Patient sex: M
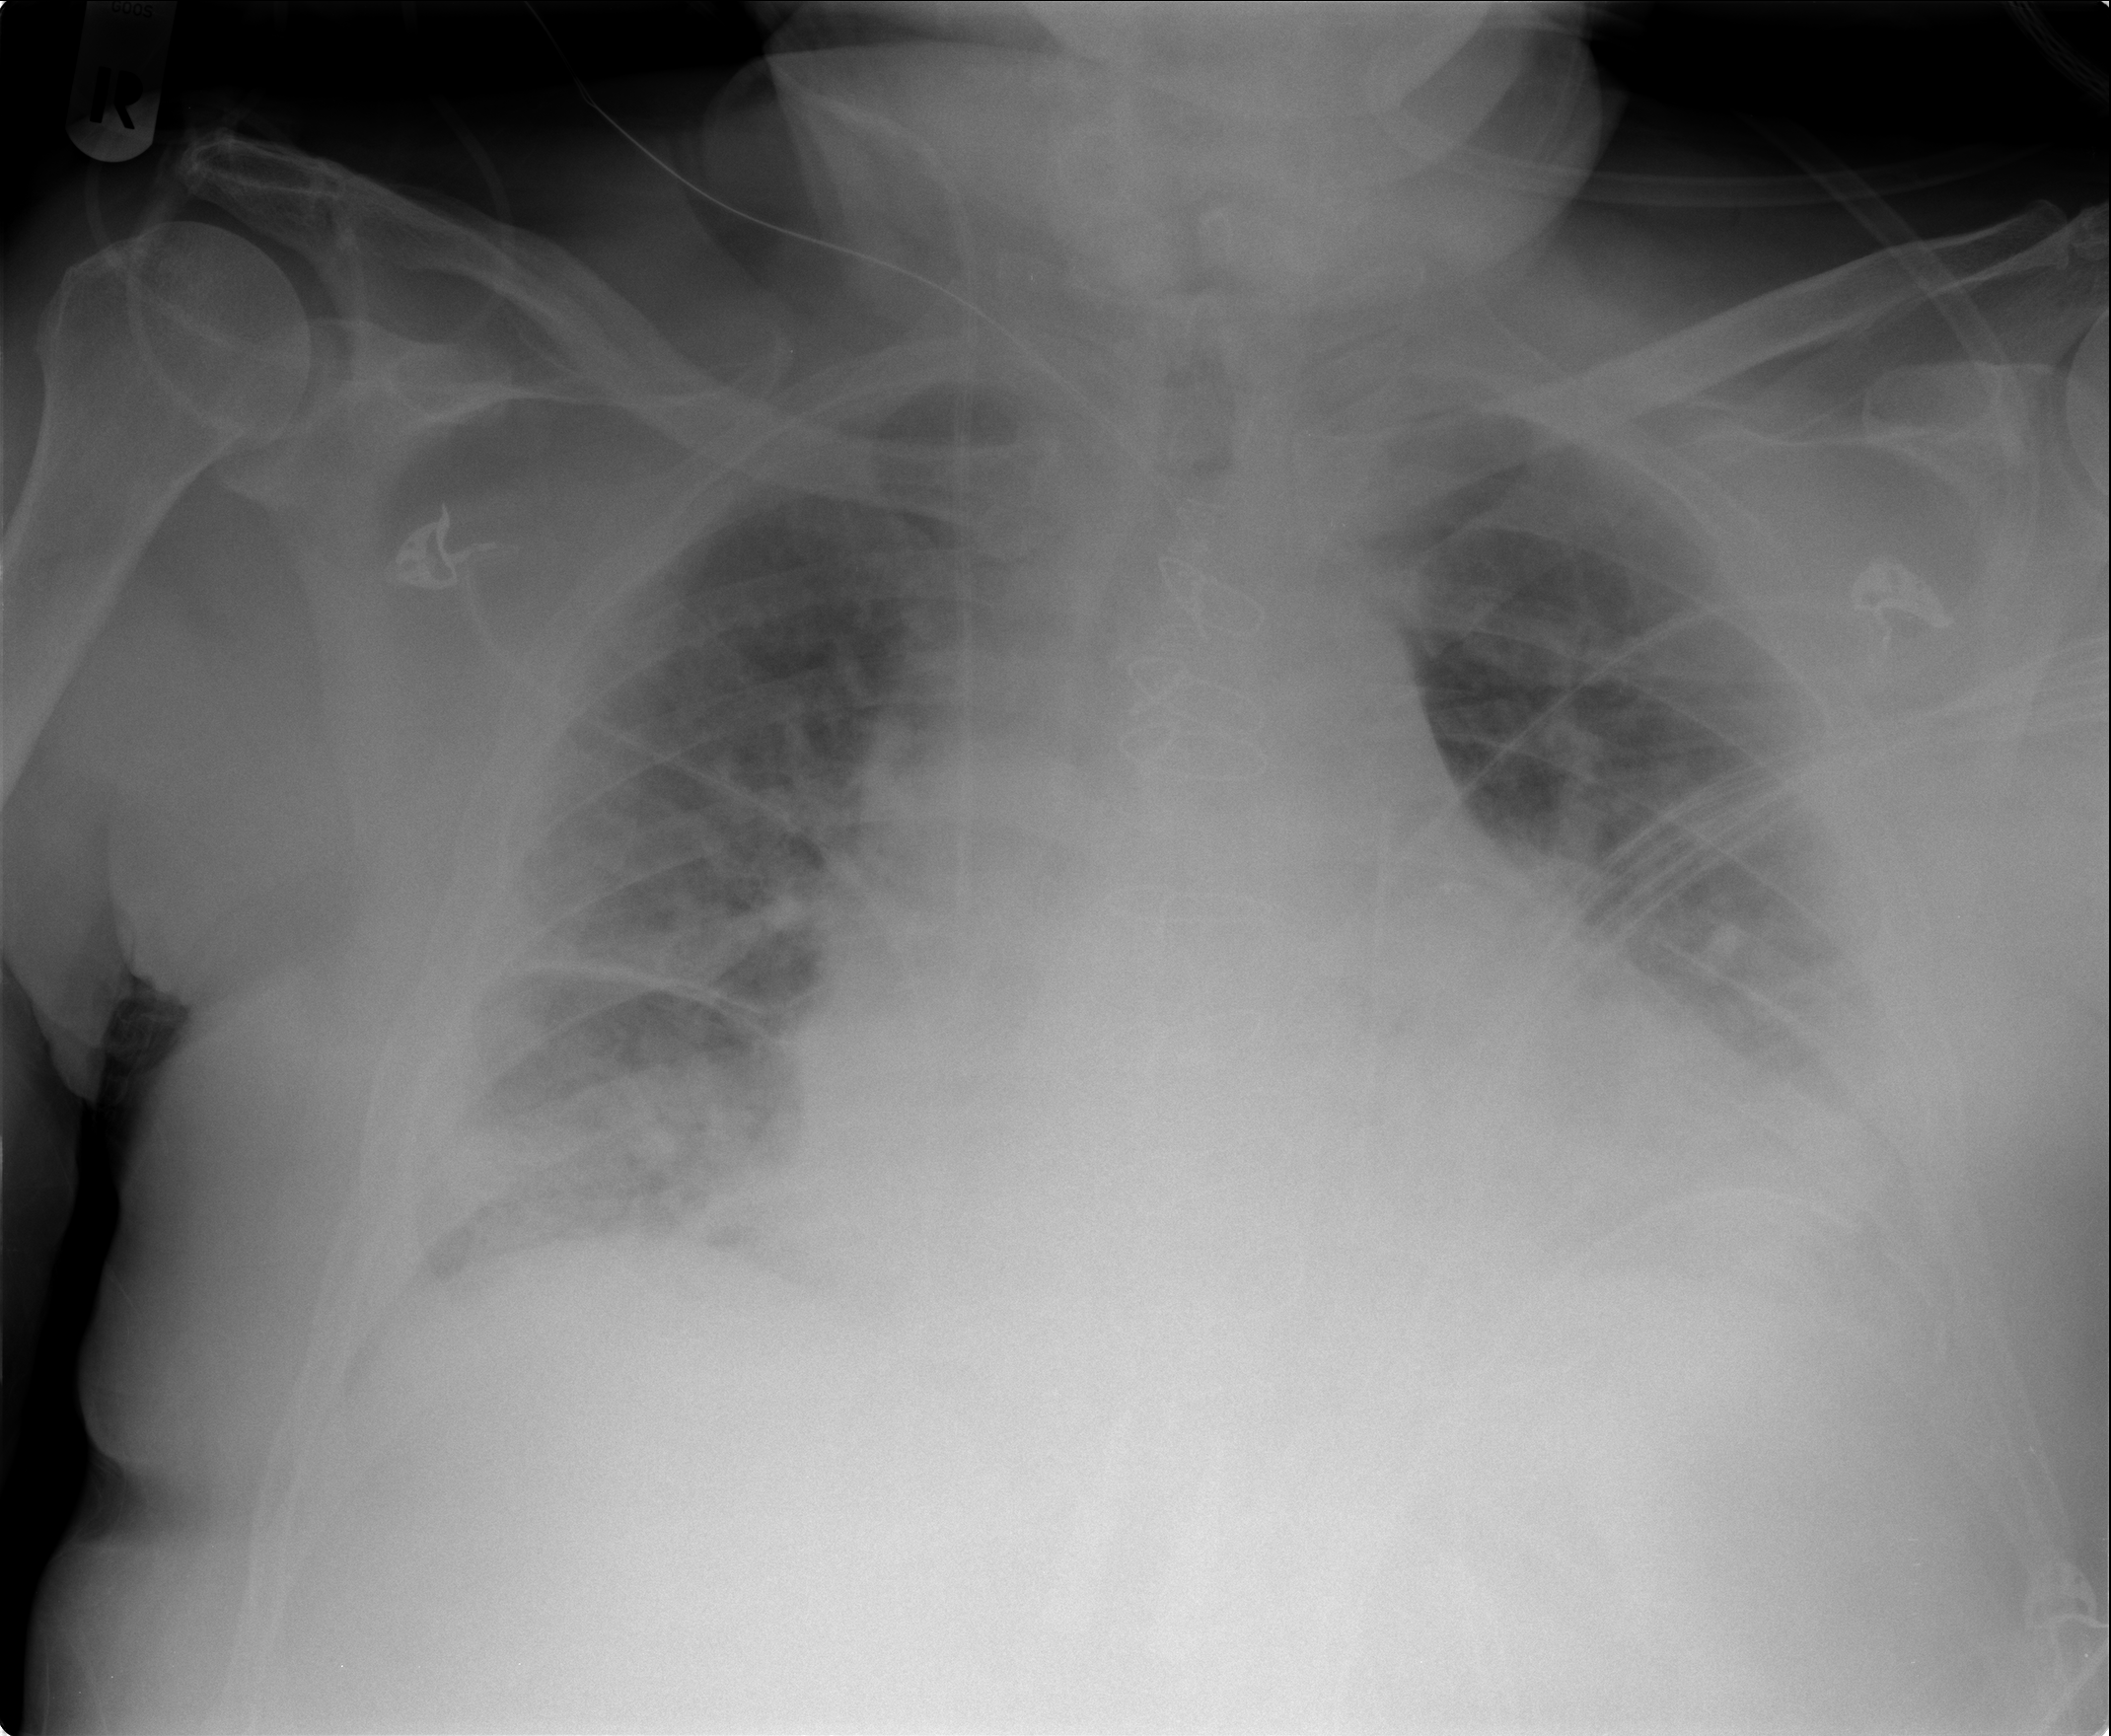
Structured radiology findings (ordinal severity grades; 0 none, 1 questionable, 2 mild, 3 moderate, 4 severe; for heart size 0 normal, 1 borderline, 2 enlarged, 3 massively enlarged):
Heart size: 2
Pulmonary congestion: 3
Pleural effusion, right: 2
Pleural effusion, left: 2
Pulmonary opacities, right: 3
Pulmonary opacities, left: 2
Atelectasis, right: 2
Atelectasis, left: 2